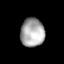
Tissue: lung
Cell type: Epithelial cells
Senescence score: 0.1217
Nuclear area (px): 669
Mean DAPI intensity: 168.308